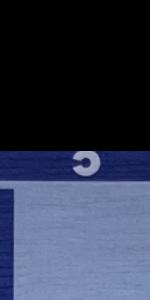
Label: Empty